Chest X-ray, PA view. Patient: 51 years old, sex M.
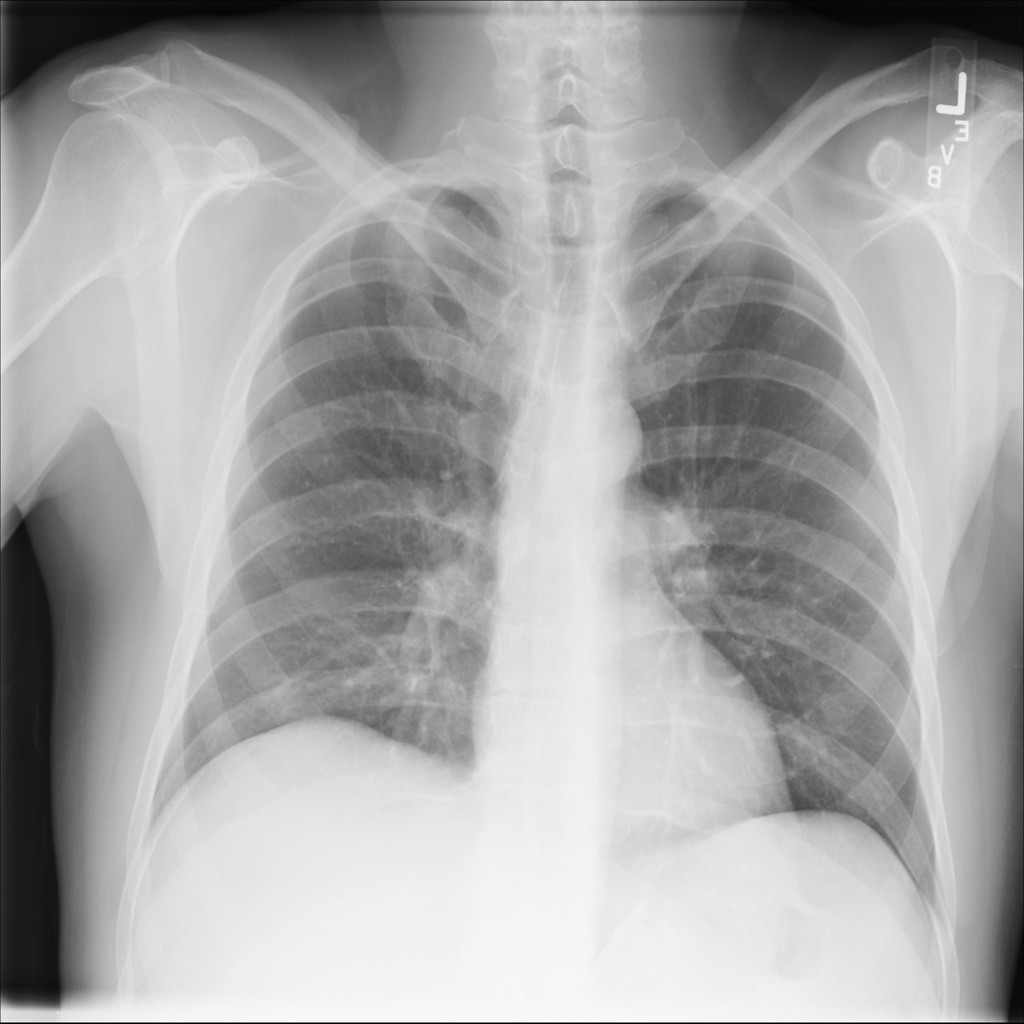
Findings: No Finding